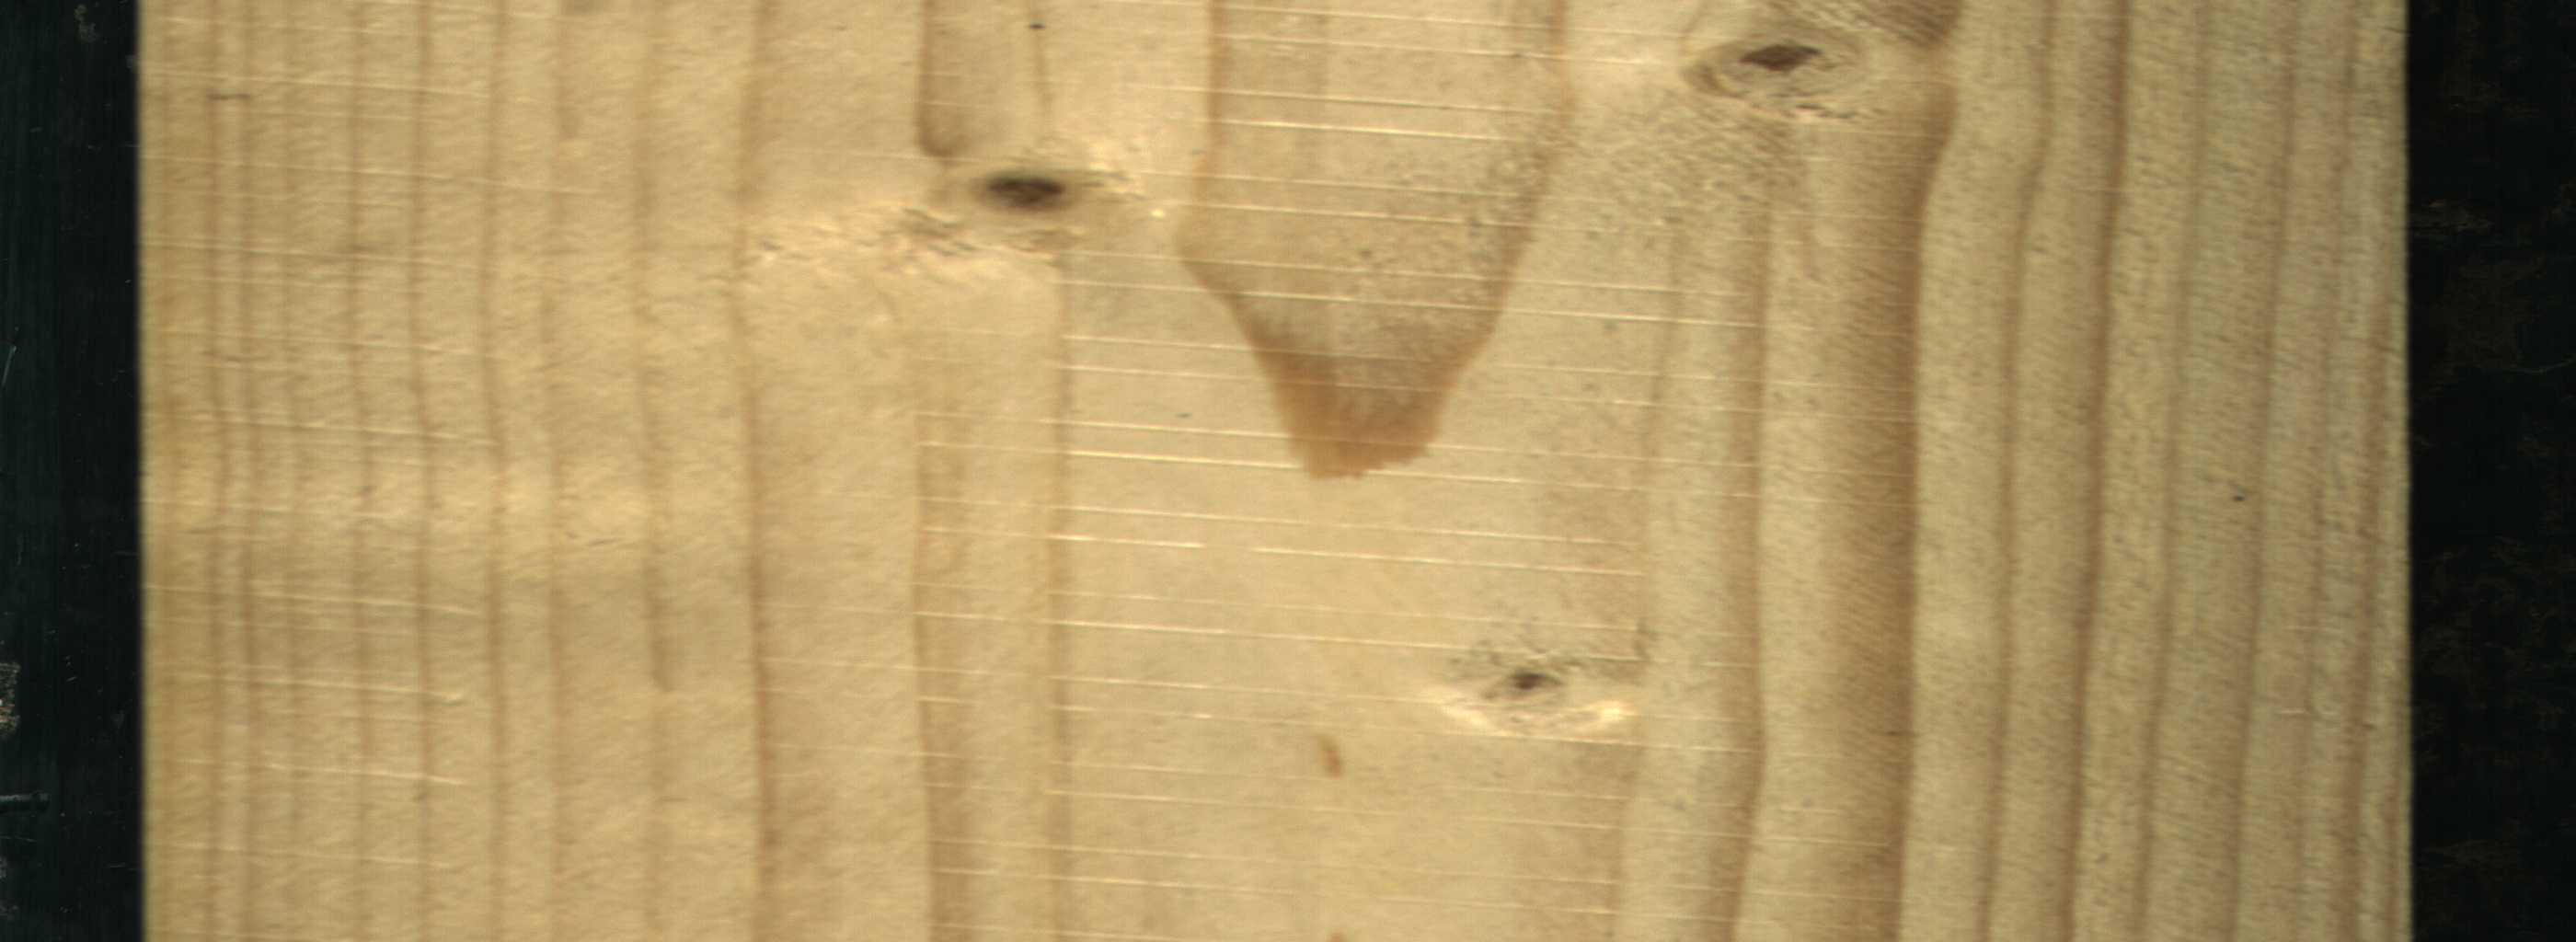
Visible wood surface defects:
Live_Knot
Live_Knot
Live_Knot